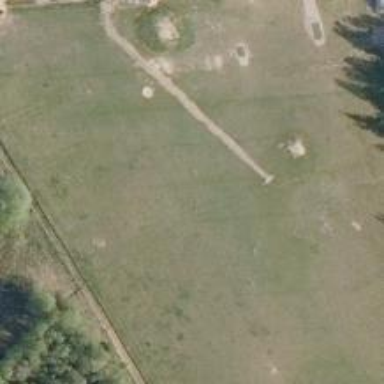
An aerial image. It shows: Disc golf basket.